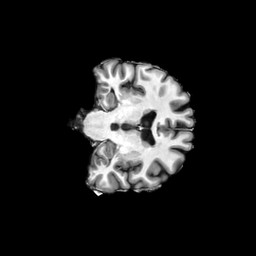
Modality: T1w
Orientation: coronal
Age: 44
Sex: male
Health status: ill